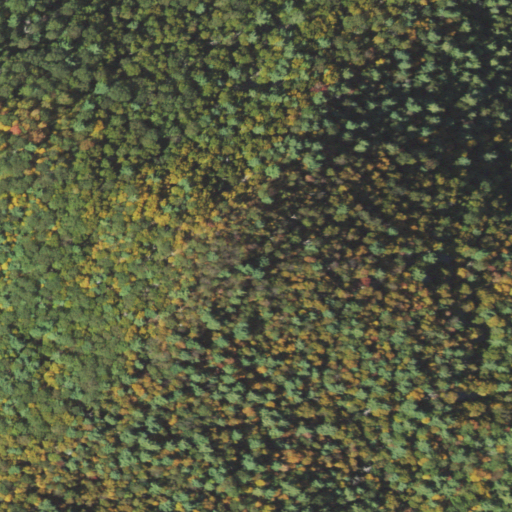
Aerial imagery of mountain in Pennsylvania named Sidneys Knob containing deciduous forest, mixed forest, and evergreen forest